Interaction volume radius: 5 \u00c5
Interaction volume height: 15 \u00c5
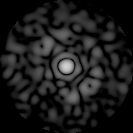
Disorder parameter: 0.8317